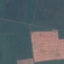
Land use / land cover class: AnnualCrop